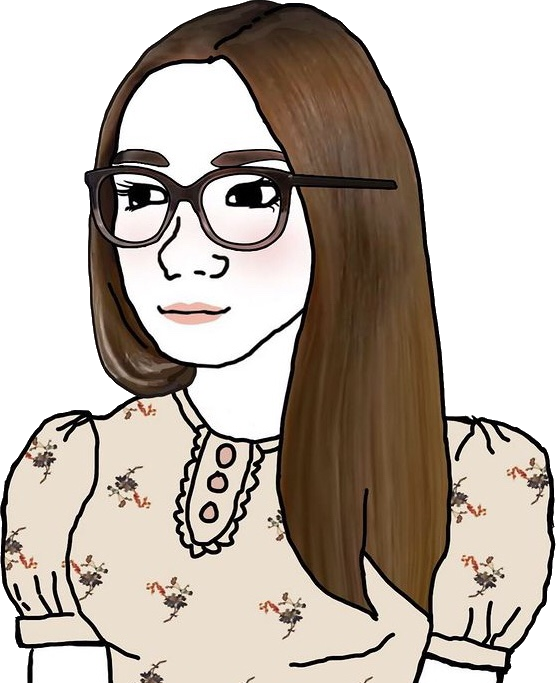
Label: 5_Trad_Wife